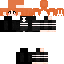
A female human skin with dark skin, wearing brown long hair dressed in a orange hoodie and black pants, featuring a closed mouth.